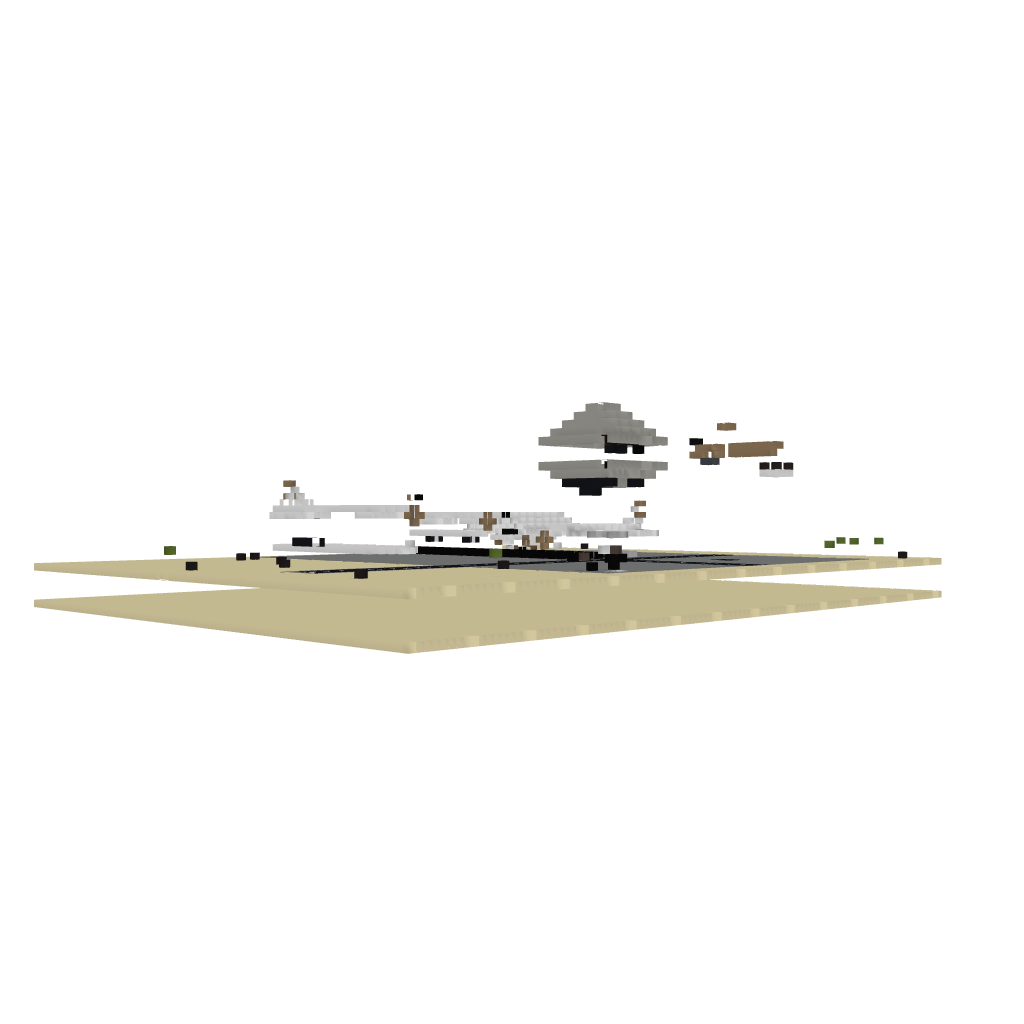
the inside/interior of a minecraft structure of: Big Airfield with realistic planes and control tower Etc...